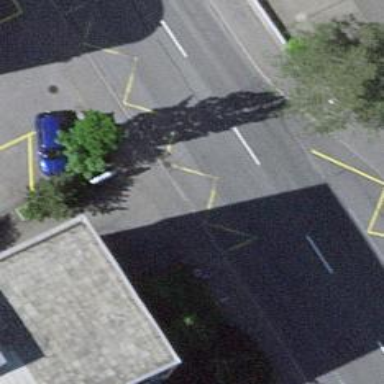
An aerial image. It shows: Bus stop with platform for public transport.